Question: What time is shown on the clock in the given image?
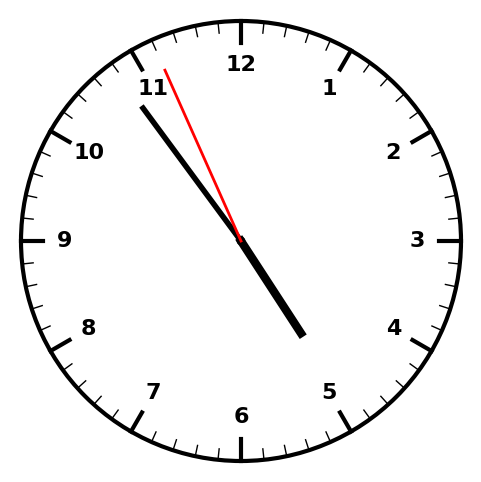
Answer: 04:53:56